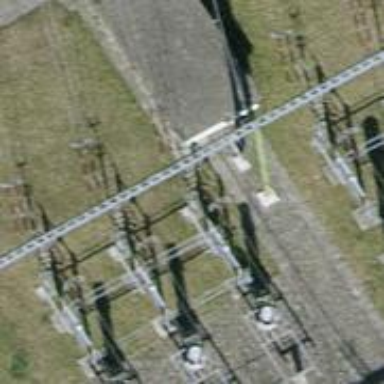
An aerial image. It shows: Insulator used in power equipment.